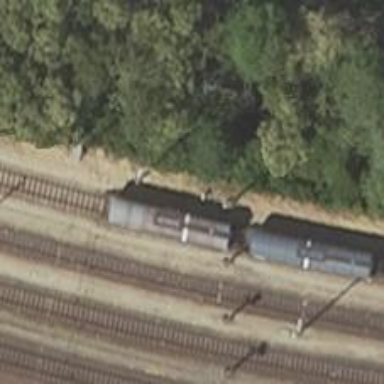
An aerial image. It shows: Railway signal.